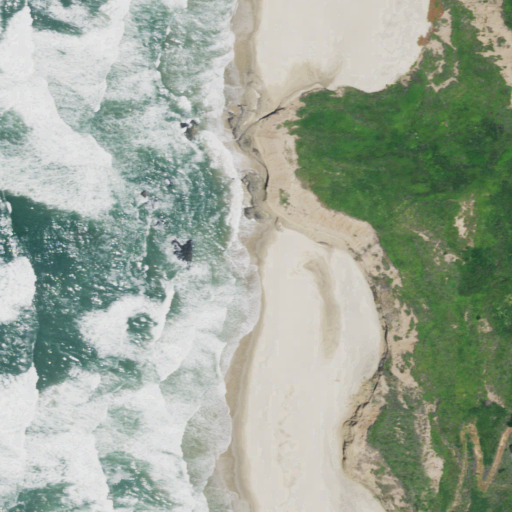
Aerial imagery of island in California named Mussel Rock containing open water, mixed forest, shrub, and herbaceous wetlands